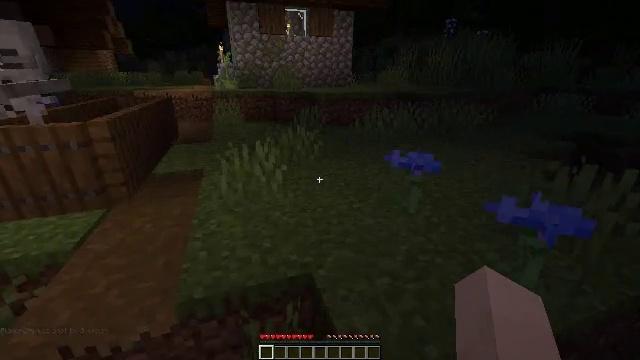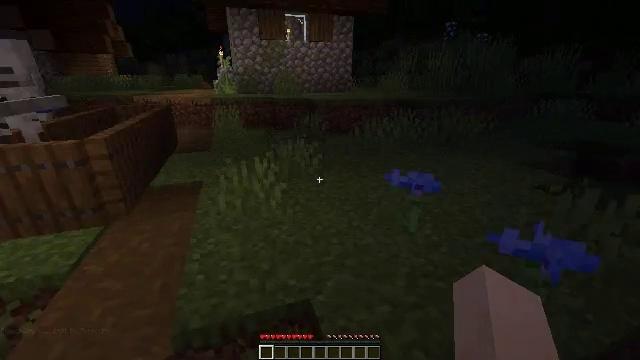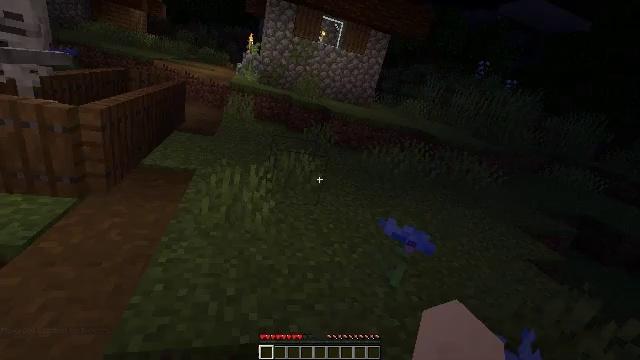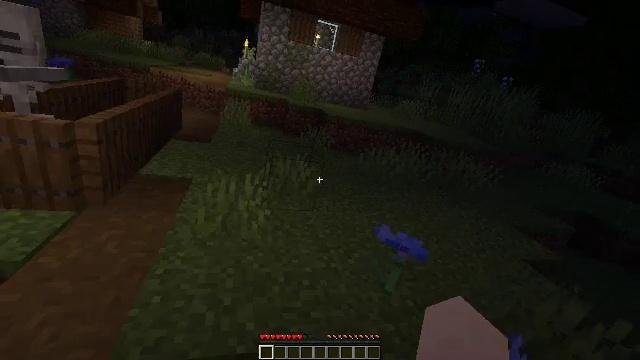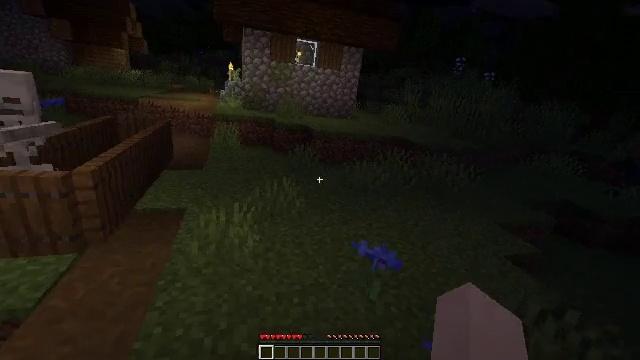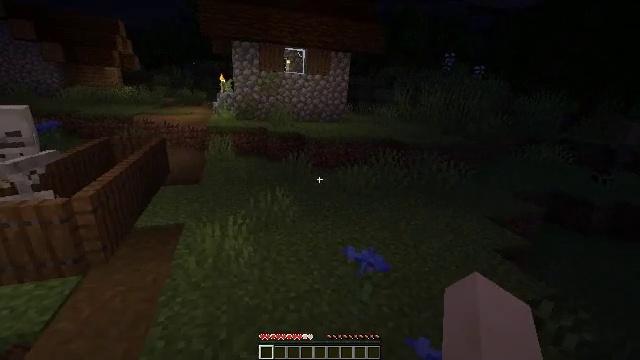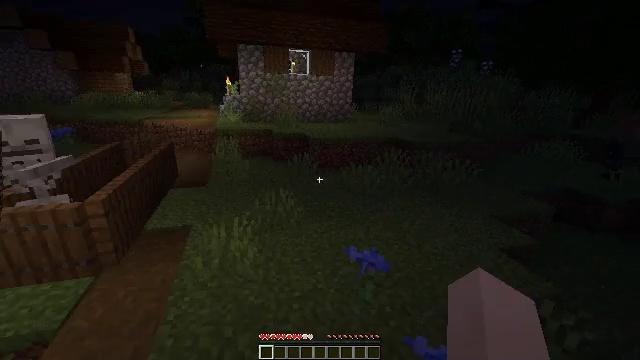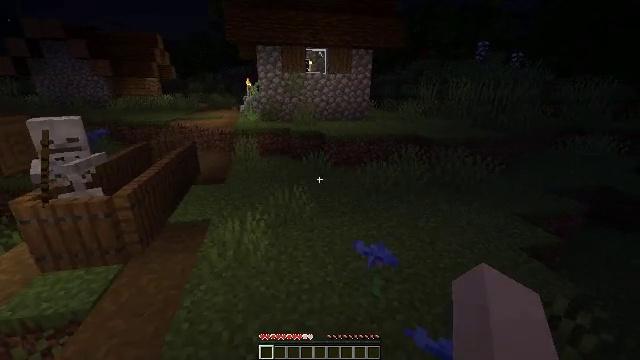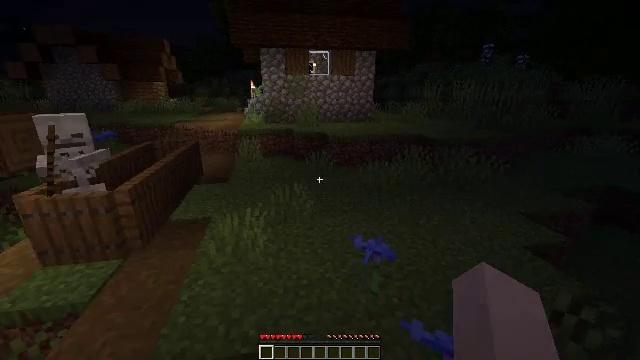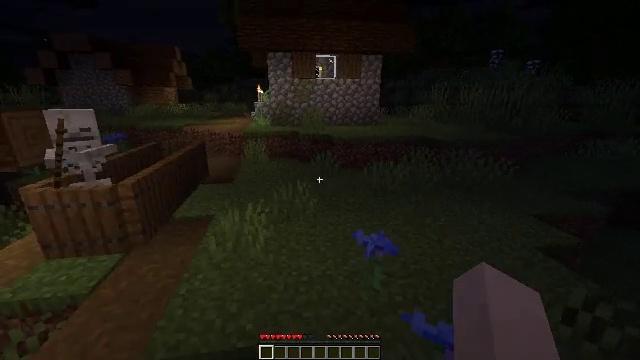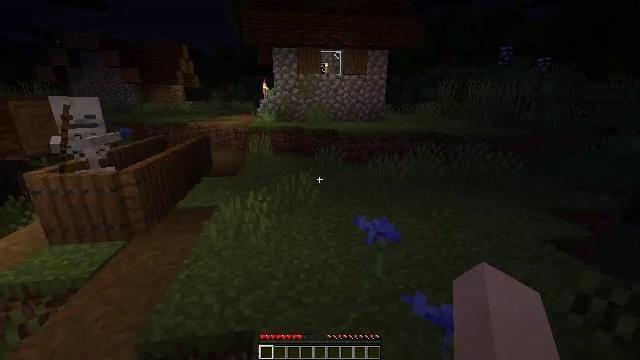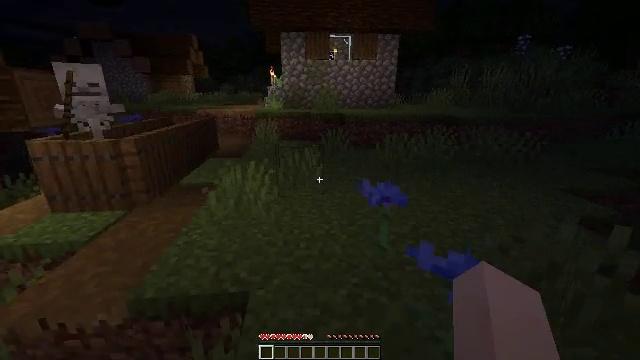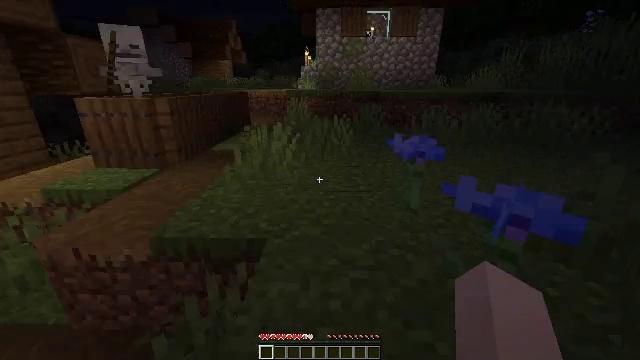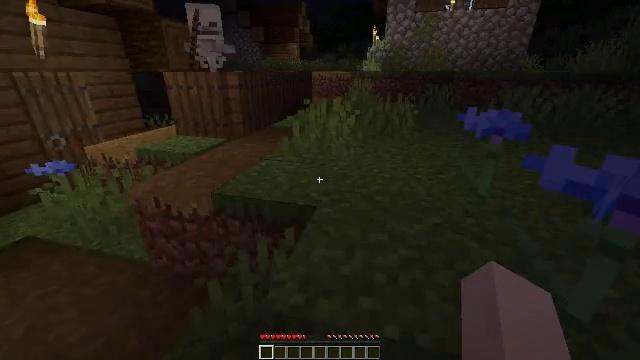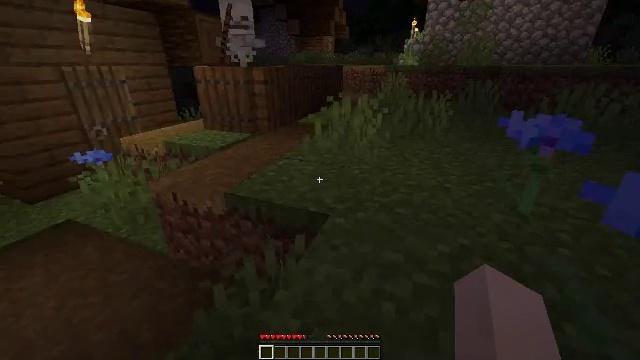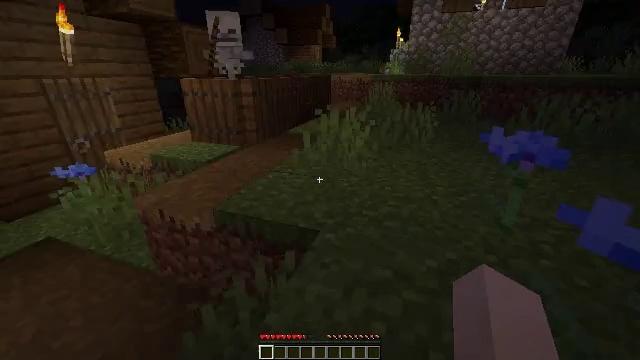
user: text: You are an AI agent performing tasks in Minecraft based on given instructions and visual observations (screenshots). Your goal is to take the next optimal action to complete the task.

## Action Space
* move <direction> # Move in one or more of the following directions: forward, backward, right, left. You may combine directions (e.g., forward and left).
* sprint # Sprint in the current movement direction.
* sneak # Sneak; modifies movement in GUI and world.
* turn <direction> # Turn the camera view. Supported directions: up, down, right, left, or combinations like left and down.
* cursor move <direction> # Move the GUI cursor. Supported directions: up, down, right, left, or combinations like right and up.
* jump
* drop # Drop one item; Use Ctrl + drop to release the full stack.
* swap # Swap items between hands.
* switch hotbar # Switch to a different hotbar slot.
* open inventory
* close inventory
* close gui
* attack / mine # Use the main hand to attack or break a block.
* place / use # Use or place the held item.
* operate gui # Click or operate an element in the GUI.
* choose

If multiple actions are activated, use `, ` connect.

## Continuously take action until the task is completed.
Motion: motion action
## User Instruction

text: Pick up the cornflower in the field.
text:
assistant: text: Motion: move forward, jump
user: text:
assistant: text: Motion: move forward
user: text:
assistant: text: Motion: move forward
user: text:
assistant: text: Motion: move forward, turn up
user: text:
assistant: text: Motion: move forward
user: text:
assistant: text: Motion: move forward, turn left
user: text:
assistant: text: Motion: move forward, turn left
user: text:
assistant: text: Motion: move forward, turn left
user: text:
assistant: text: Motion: move forward, turn left and up
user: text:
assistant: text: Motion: move forward, turn left
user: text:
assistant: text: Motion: move forward, turn left
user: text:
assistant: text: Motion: move forward, turn left and down, jump
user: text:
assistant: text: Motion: move forward, turn left and down, jump
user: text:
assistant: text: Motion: move forward, turn left and down, jump
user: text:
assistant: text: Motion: move forward, turn right and up, jump
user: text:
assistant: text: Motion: move forward, turn right and up, jump
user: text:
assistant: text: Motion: move forward
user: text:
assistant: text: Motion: move forward
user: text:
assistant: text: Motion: move forward
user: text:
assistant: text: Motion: move forward, turn right and up
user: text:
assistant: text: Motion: move forward, turn right and up
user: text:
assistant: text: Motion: move forward, turn right and up
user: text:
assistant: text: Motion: move forward, turn right and up
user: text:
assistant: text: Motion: move forward
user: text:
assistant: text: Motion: move forward
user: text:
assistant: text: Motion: move forward
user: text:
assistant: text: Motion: move forward
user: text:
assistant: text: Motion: move forward
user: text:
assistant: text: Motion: move forward
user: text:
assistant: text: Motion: move forward